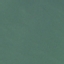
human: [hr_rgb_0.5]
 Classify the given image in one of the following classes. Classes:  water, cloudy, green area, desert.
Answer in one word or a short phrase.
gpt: water